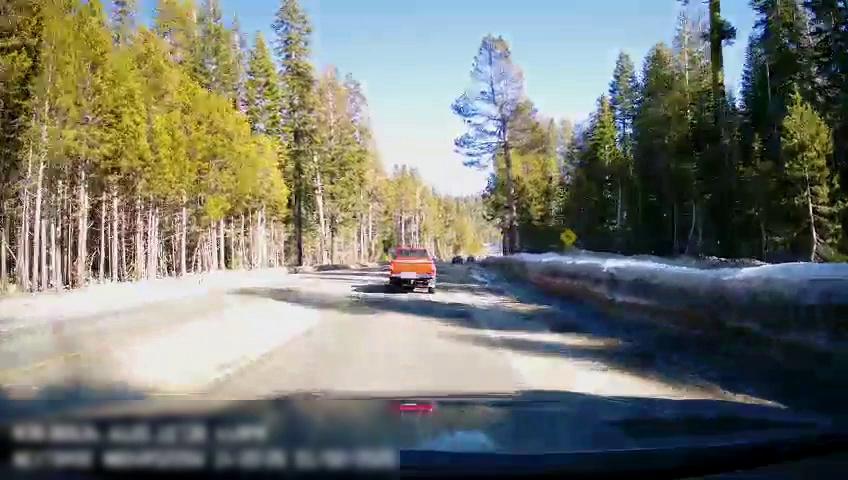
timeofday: Day
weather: Sunny
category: Drivable Space
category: Vehicles | Truck
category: Traffic | Signs